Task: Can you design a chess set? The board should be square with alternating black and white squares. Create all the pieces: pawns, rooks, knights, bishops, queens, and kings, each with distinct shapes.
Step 91:
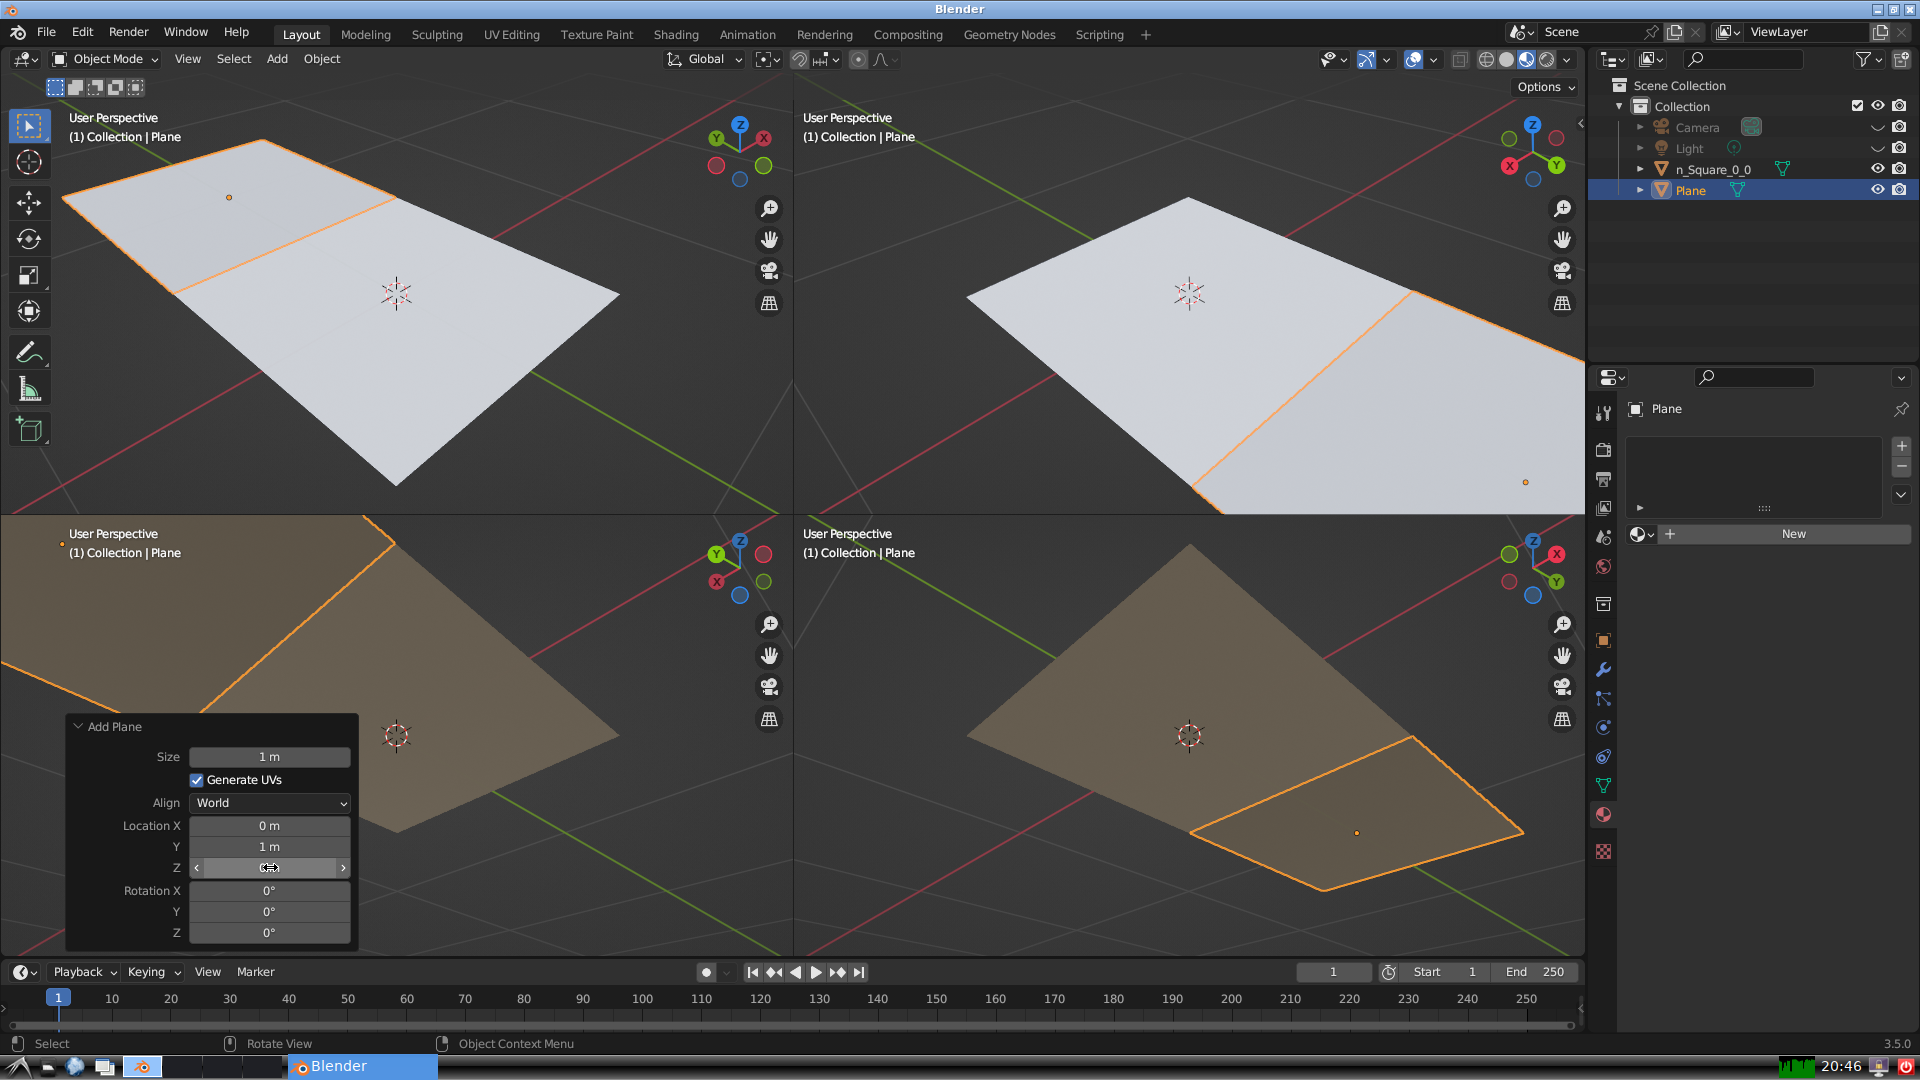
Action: {"mouse_move": [960, 540]}